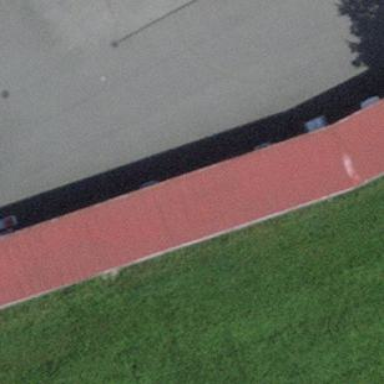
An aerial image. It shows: Shed building.